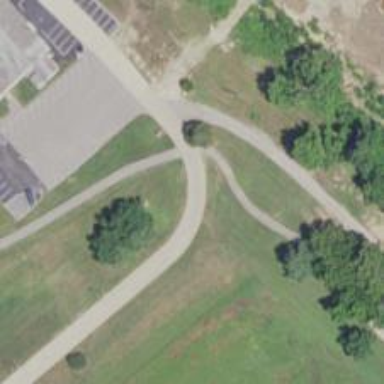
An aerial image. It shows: Asphalt cycleway.